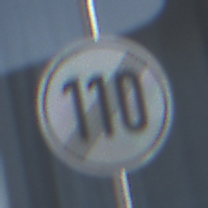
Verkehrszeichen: EndeGeschwindigkeit110
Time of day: MorningAfternoon
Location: Outdoor (Urban)
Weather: Clear
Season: NotSpecified
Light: Natural